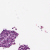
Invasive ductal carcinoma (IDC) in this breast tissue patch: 0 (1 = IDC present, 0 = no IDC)